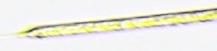
Label: Rhizosolenia